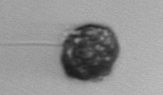
Label: Kryptoperidinium_triquetrum